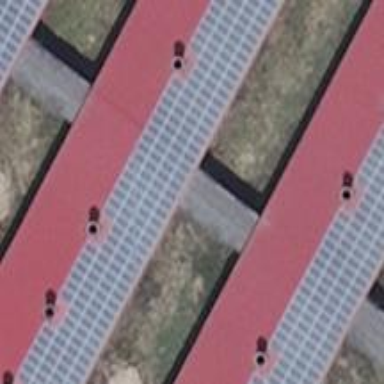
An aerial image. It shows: Solar photovoltaic panel generator producing electricity in small installation.